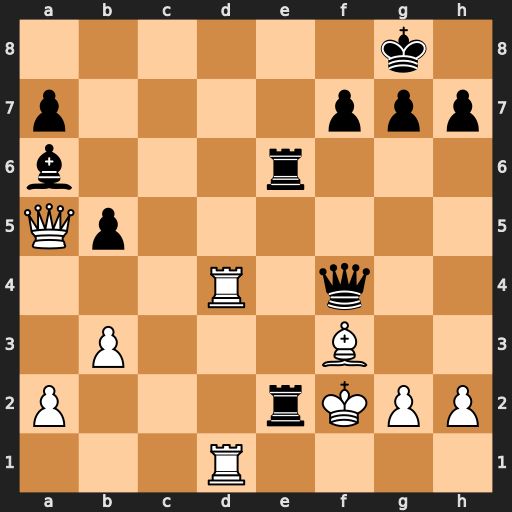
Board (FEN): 6k1/p4ppp/b3r3/Qp6/3R1q2/1P3B2/P3rKPP/3R4
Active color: w
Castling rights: -
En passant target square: -
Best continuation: Kf1 Re1+ Rxe1